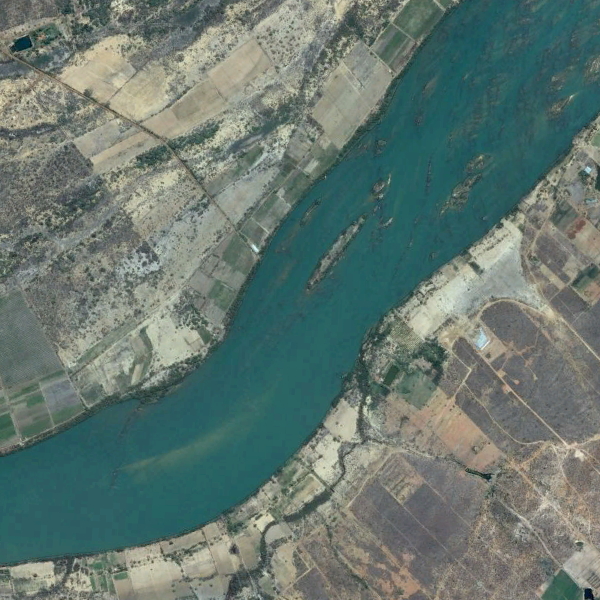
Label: River